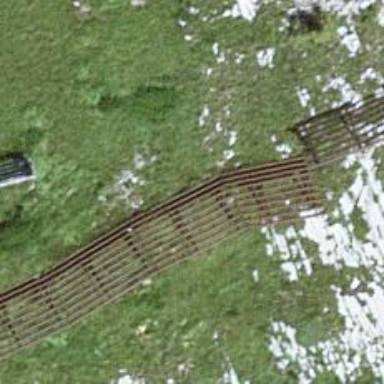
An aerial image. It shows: Structure designed for avalanche protection.